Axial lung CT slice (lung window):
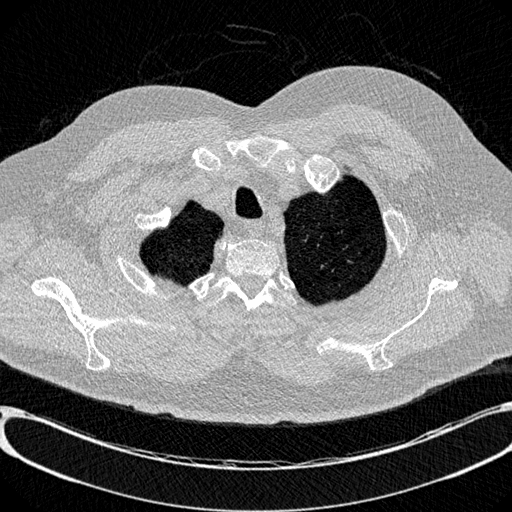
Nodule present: no